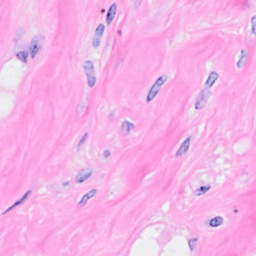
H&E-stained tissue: Breast